Question:
Under the display() and evaluate() I get an error code saying that the explicit type is missing('int' assumed).
I'm stuck on this part and I'm wondering how I could fix this, would appreciate any assistance.
'''
#pragma warning
#include <iostream>
using namespace std;
class poly {
int degree;
int* coeff;
public:
poly(int);
poly(poly&);
poly();
~poly();
display();
evaluate(int);
poly operator+(poly&);
poly operator*(poly&);
};
'''
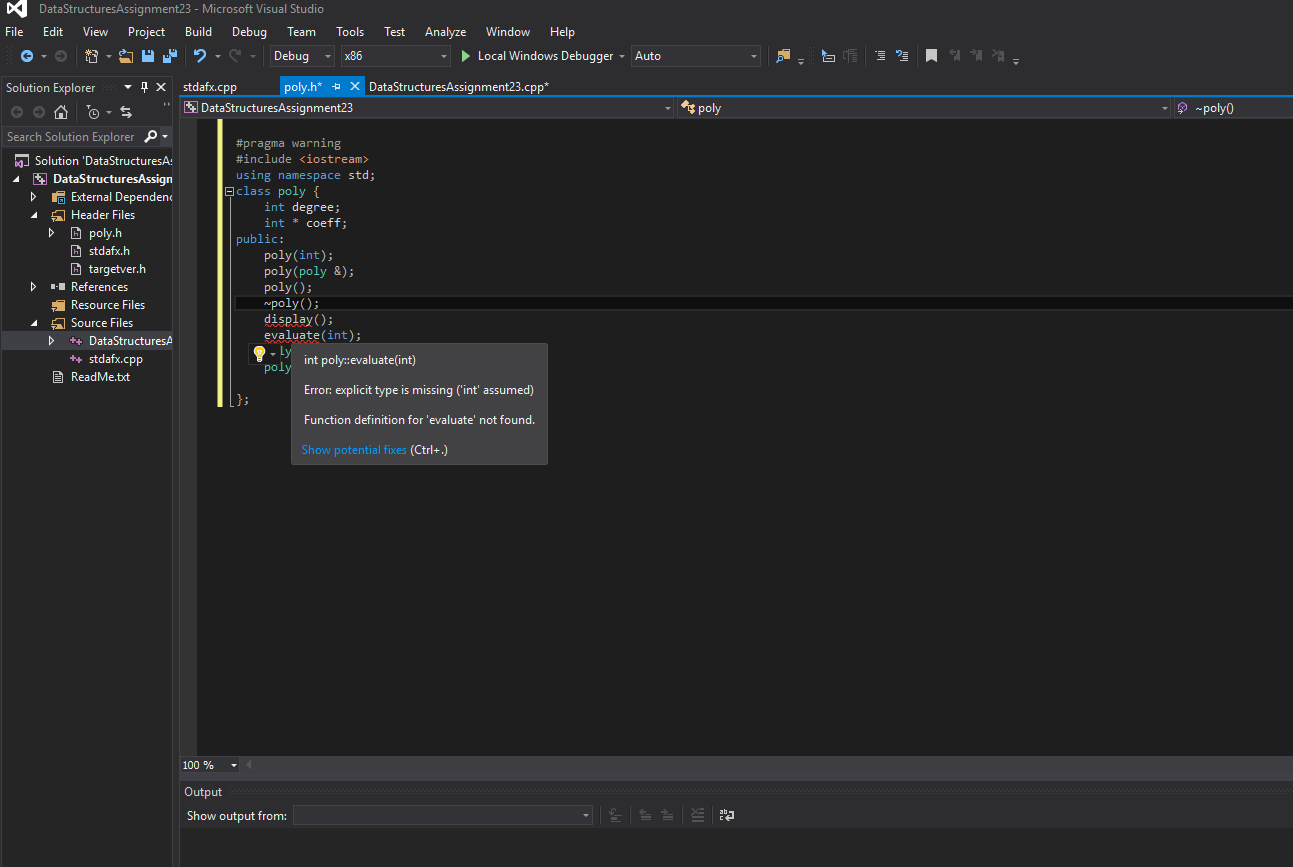
Answer: Instead of
'''
display();
'''
write
'''
void display();
'''
And ditto for 'evaluate'.
---
Tip: you can use free tools like AStyle to format your code with proper indenting.
Tip: <URL> provides a nice list of C++ textbooks.